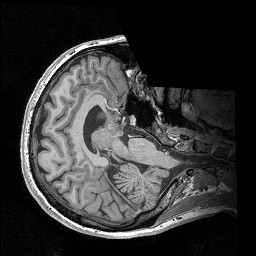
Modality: T1w
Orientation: axial